Field crop: tomato
Growth stage: 1
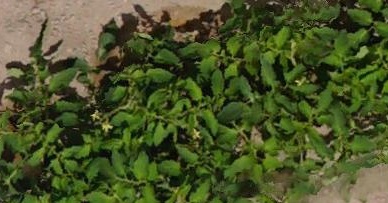
Species: tomato